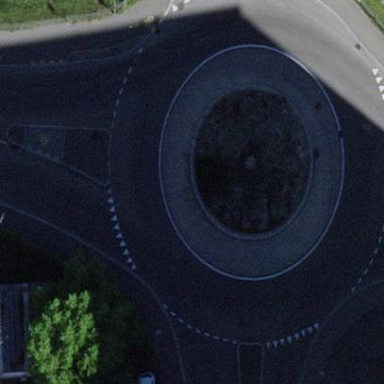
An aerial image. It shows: Roundabout at primary highway.